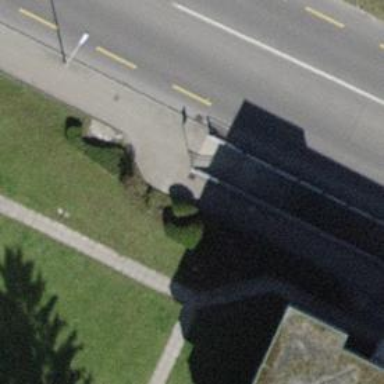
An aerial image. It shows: Asphalt sidewalk along the footway.